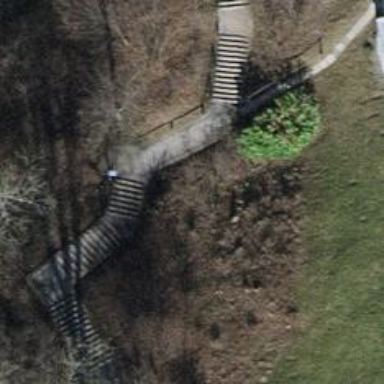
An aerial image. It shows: Road with steps.